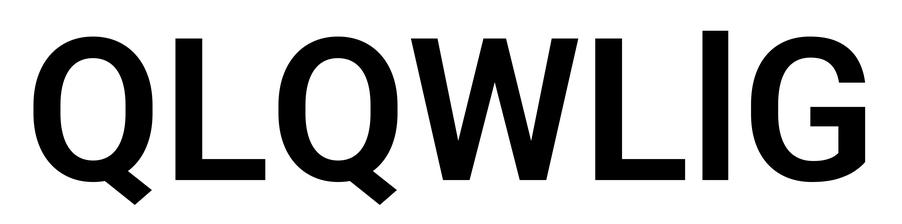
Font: Roboto_SemiBold